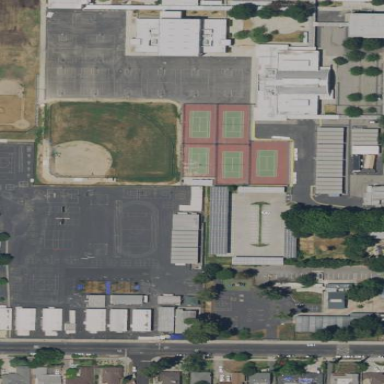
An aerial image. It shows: School.